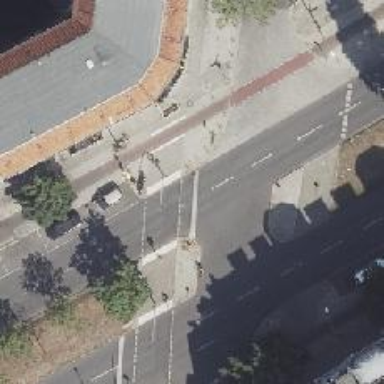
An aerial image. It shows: Road with traffic signals.